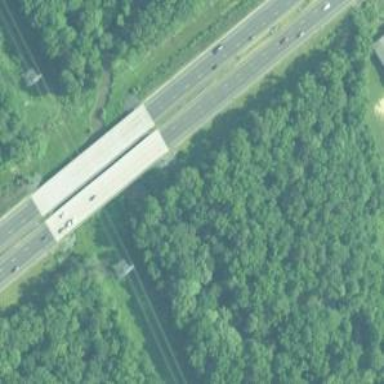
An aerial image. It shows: Bridge on trunk expressway.